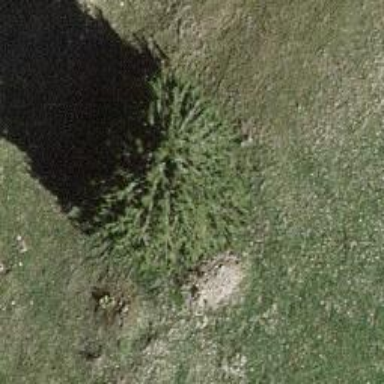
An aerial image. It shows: Beautiful tree in nature.